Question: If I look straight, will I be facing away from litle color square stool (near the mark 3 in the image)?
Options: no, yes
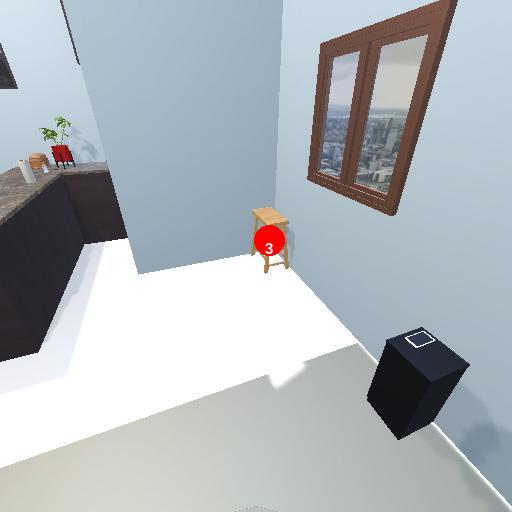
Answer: no